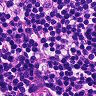
Metastatic tissue present: no